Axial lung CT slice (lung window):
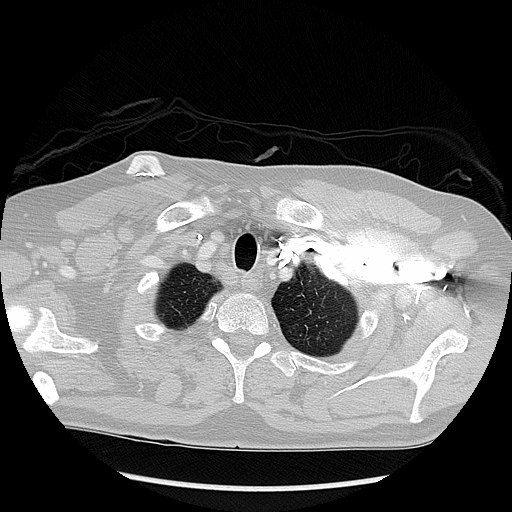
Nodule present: no